Question: I am trying to create an application that contains a StyledText box displayed within a ScrolledComposite. I am having difficulties displaying a large number of lines in my StyledText box (over 2,550 seems to cause issues).
The StyledText box must not itself have a scroll bar but must be scrollable via the ScrolledComposite. As there are other items below and above the StyledText that need to be scrollable to and I do not want multiple scroll bars.
Hence with large amounts of data I have a very large (as in height) StyledText box that seems to stop after a certain height.

The issue is that the StyledText should be as tall is its contents and it is not. The reason for the gap underneath is that the containing composite is resizing what StyledText reports to be its height but this is not in fact its height.
Here is a piece of simplified example code to illustrate my issue:
'''
import org.eclipse.swt.SWT;
import org.eclipse.swt.custom.ScrolledComposite;
import org.eclipse.swt.custom.StyledText;
import org.eclipse.swt.layout.FillLayout;
import org.eclipse.swt.widgets.Composite;
import org.eclipse.swt.widgets.Display;
import org.eclipse.swt.widgets.Shell;
public class ExpandBox2
{
public static void main(String[] args)
{
Display display = new Display();
Shell shell = new Shell(display);
shell.setText("Example");
shell.setLayout(new FillLayout());
ScrolledComposite scrolledComposite = new ScrolledComposite(shell, SWT.V_SCROLL);
scrolledComposite.setLayout(new FillLayout(SWT.VERTICAL));
Composite mainComp = new Composite(scrolledComposite, SWT.NONE);
mainComp.setLayout(new FillLayout(SWT.VERTICAL));
StyledText styledText = new StyledText(mainComp, SWT.NONE);
styledText.getContent().setText(bigString());
mainComp.setSize(mainComp.computeSize(SWT.DEFAULT, SWT.DEFAULT));
scrolledComposite.setContent(mainComp);
scrolledComposite.setMinSize(mainComp.computeSize(SWT.DEFAULT, SWT.DEFAULT));
scrolledComposite.setExpandHorizontal(true);
scrolledComposite.setExpandVertical(true);
scrolledComposite.getVerticalBar().setIncrement(10);
shell.setSize(400, 350);
shell.open();
while (!shell.isDisposed ()) {
if (!display.readAndDispatch ()) {
display.sleep ();
}
}
display.dispose();
}
private static String bigString()
{
String big = "";
for(int i=0;i<10000;i++)
{
big = big + "hello
";
}
return big;
}
}
'''
Update: Interestingly this problem occurs with SWT Label and SWT Text
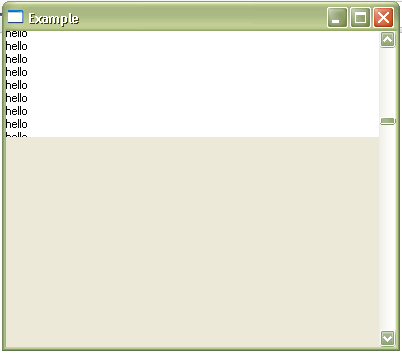
Answer: This is actually a Windows limitation. Composites may only be of a certain size in windows, no more than 32767 (pixels, I assume).
This is find for the scrolledComposite because it isn't actually > 32767, it just appears to be. Whereas with the mainComp the actual size is > 32767 and this is where we got cut off.
Initially I thought this was an Eclipse bug and filed a report where I was informed that this was a Windows issue/feature: <URL>